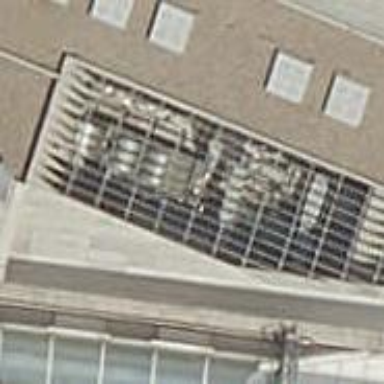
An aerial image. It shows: Part of building.